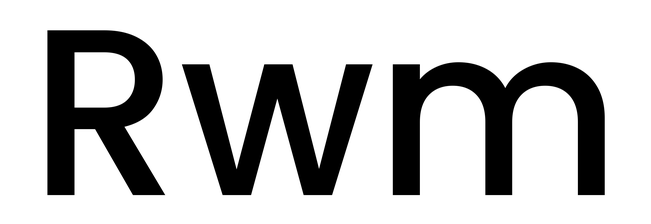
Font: Poppins-Medium